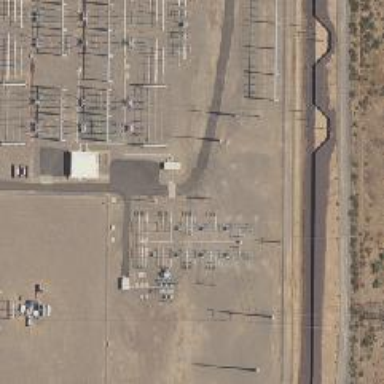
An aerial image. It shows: Switch used for power control.